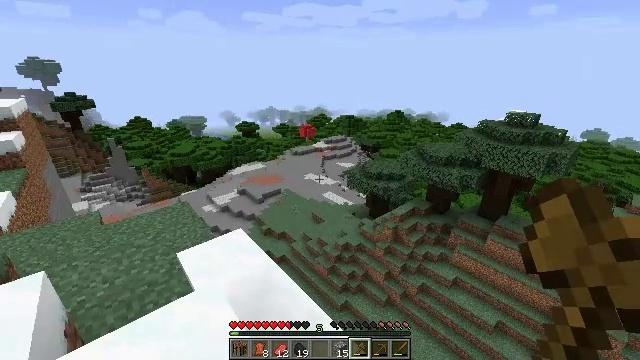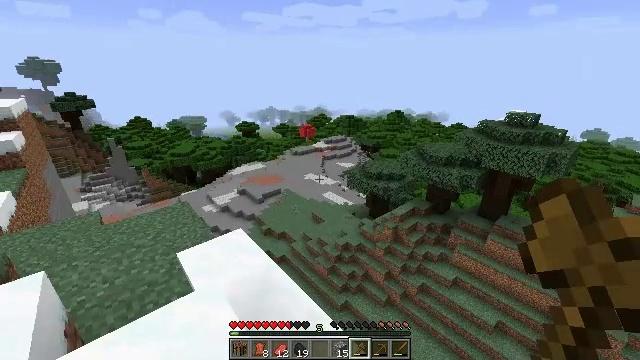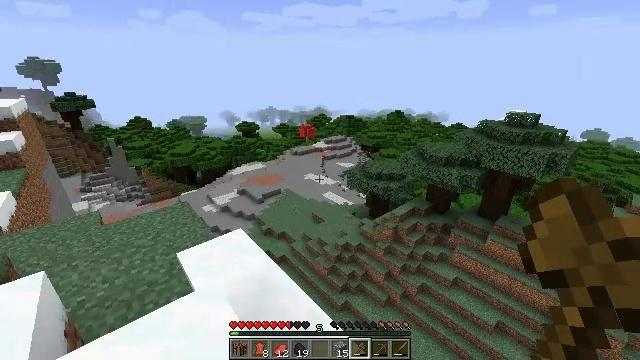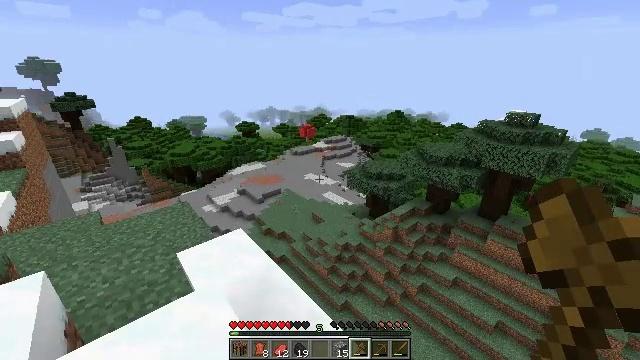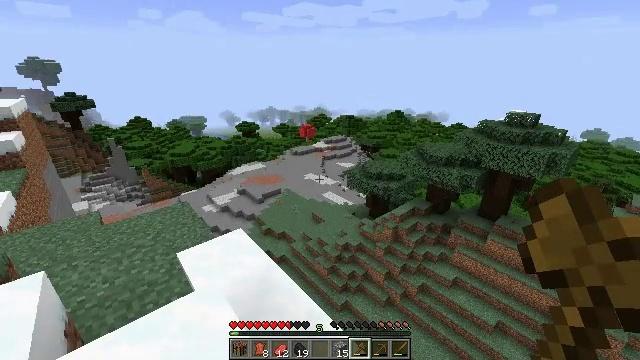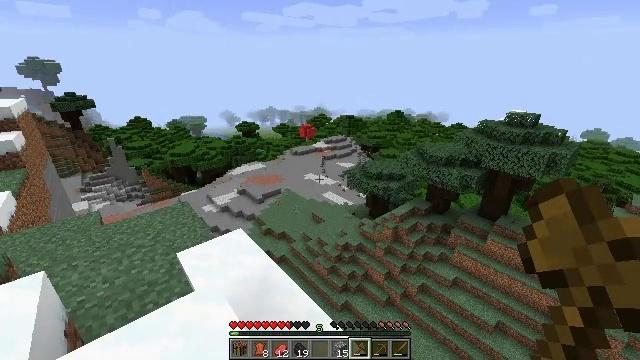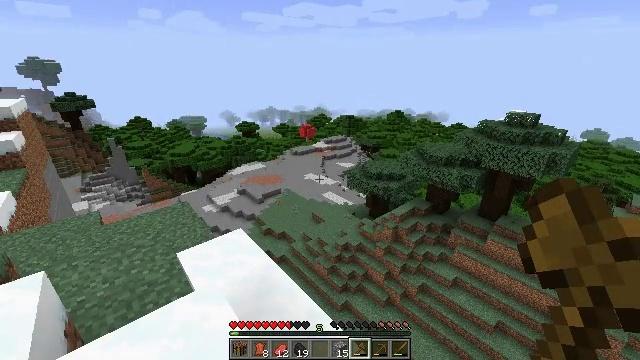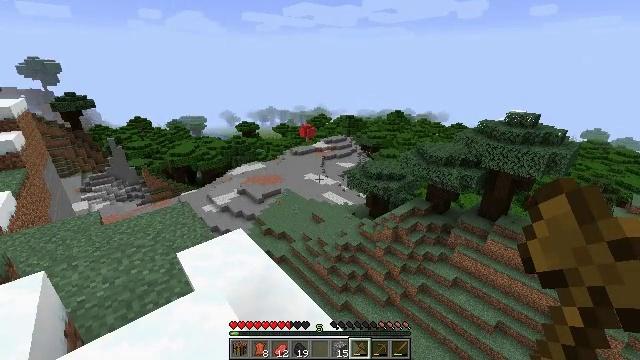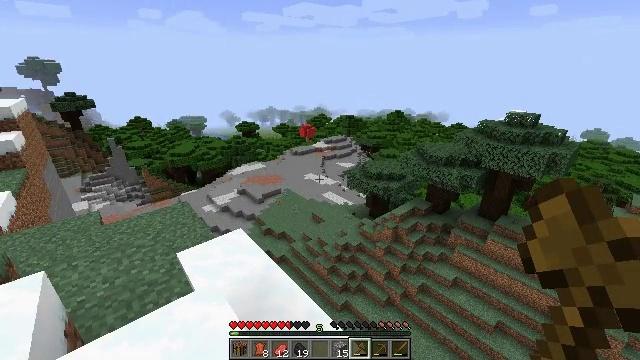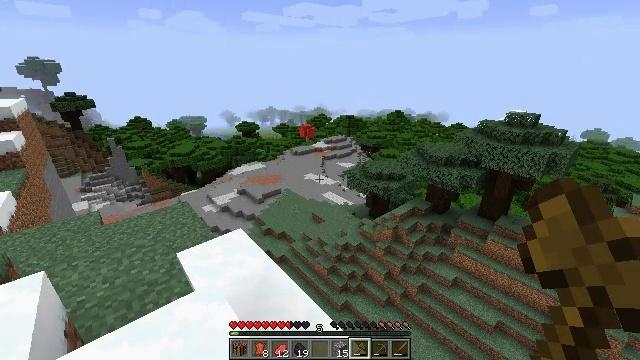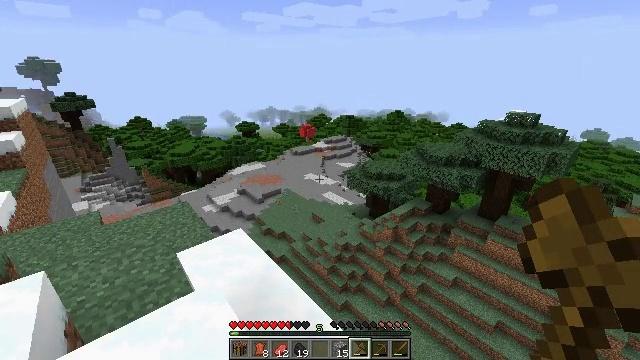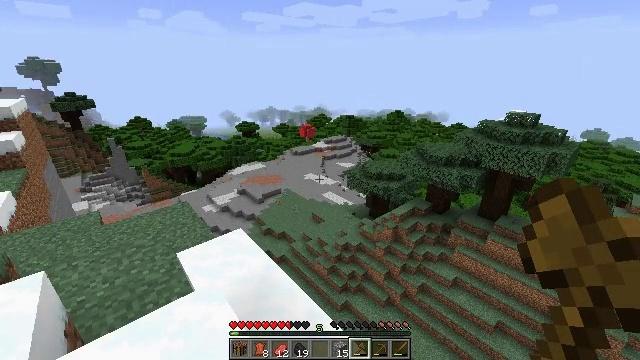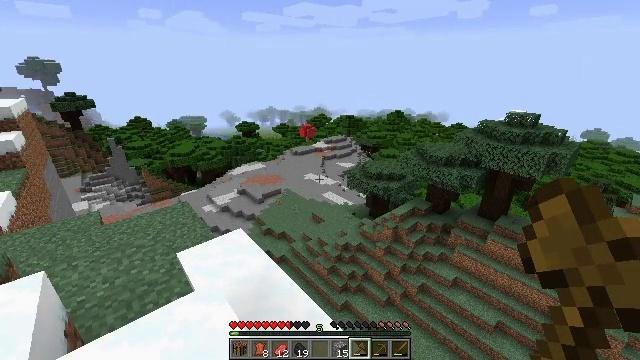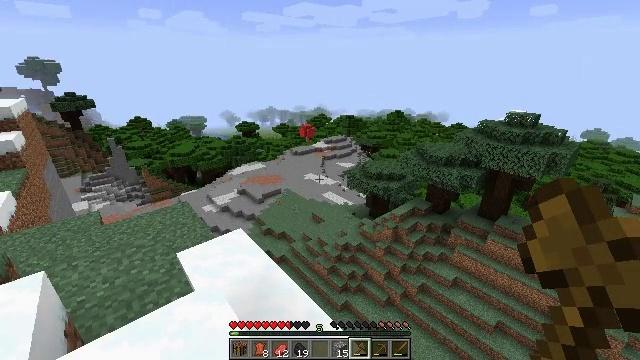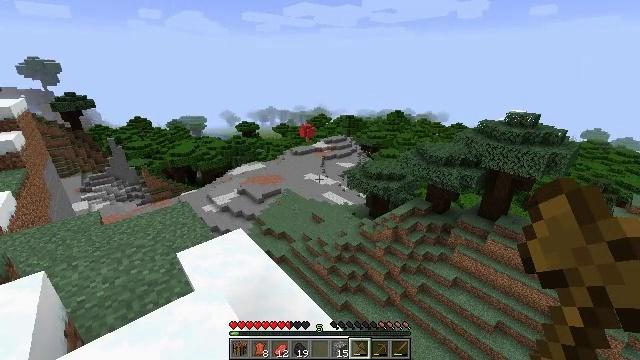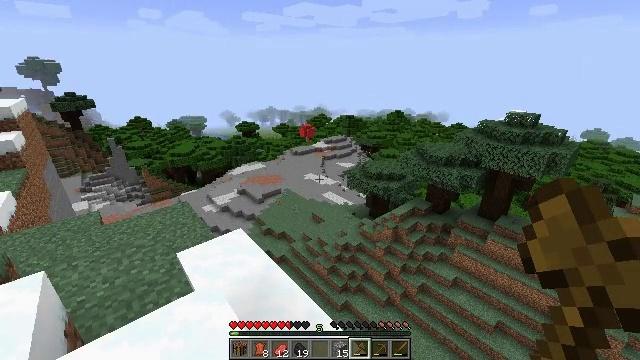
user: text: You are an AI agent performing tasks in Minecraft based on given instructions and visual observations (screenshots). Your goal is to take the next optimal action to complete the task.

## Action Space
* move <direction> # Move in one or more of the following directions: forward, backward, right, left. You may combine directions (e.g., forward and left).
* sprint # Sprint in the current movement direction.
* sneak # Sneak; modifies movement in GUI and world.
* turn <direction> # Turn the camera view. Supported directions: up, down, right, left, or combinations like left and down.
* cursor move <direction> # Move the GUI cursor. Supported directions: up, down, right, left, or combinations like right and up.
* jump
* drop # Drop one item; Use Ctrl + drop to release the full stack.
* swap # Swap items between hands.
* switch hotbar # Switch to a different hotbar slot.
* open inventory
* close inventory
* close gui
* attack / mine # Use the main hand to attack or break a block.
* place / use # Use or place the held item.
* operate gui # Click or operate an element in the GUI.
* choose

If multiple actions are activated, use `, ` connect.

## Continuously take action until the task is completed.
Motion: motion action
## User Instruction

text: Gather dark oak log for crafting.
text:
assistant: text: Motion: no_op
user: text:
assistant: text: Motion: no_op
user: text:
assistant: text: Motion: no_op
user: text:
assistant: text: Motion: no_op
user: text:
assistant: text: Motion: no_op
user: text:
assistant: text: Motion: no_op
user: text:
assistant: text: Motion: no_op
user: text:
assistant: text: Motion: no_op
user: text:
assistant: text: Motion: no_op
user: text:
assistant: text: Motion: no_op
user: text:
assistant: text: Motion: no_op
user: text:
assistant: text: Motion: no_op
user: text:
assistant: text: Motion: no_op
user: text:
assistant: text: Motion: no_op
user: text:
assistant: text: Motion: no_op
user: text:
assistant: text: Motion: no_op
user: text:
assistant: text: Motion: no_op
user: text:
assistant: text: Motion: no_op
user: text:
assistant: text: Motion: no_op
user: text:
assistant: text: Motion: no_op
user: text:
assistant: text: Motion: no_op
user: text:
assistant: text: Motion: no_op
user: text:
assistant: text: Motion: no_op
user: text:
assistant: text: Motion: turn left
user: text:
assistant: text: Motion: turn left
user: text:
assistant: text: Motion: turn left and up
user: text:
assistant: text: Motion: turn left and up
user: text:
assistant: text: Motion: no_op
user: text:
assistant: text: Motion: no_op
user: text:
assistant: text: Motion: no_op